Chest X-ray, AP view. Patient: 65 years old, sex M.
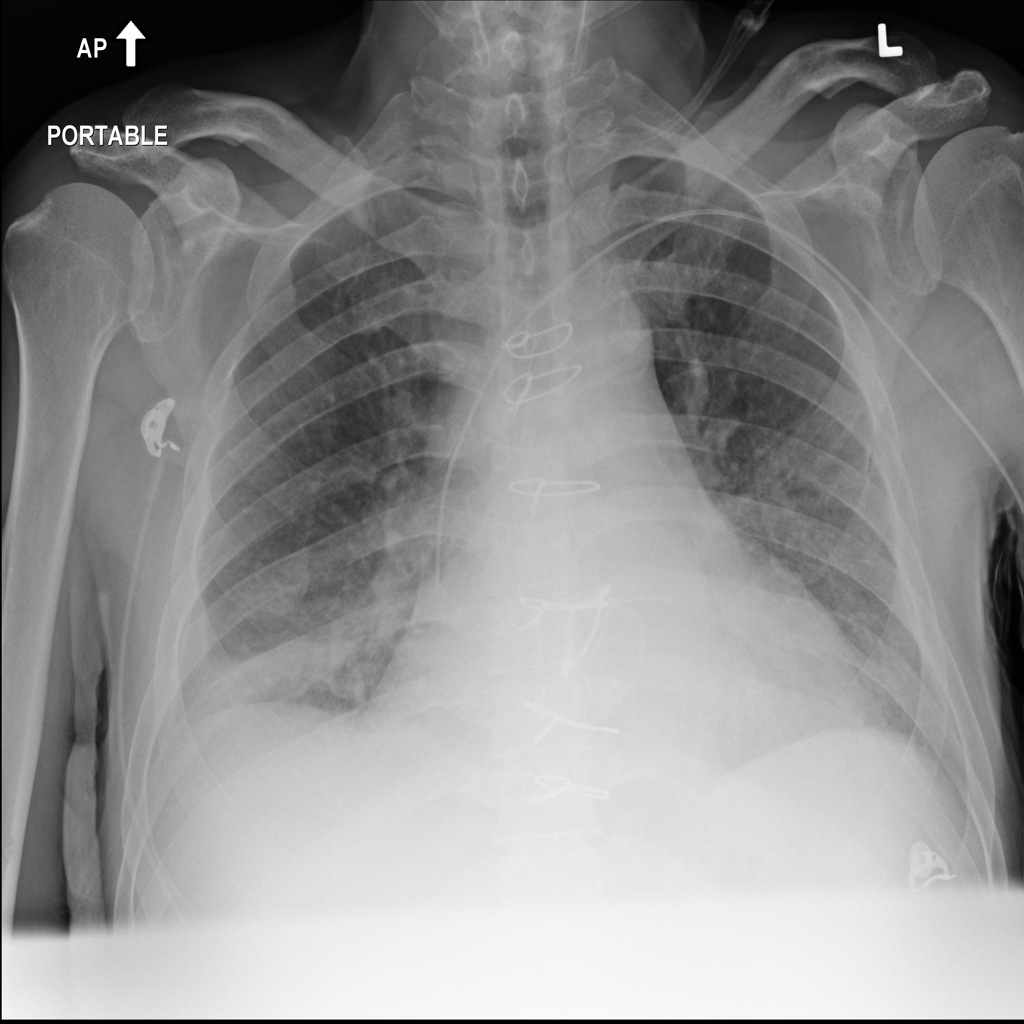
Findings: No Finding